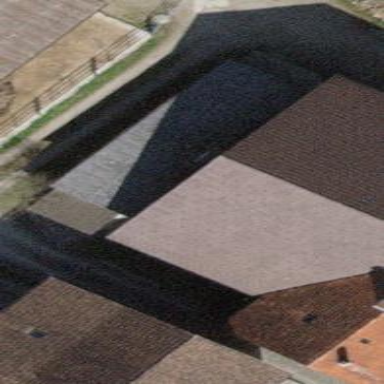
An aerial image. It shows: View of roof of building.